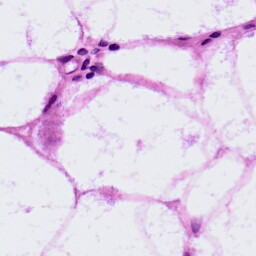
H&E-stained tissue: LymphNode